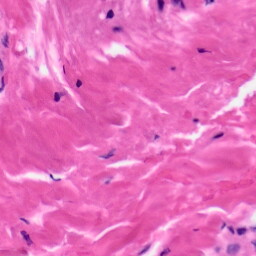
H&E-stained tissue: Skin